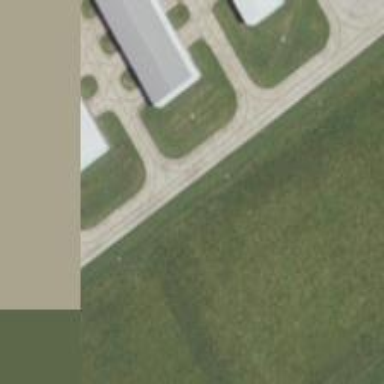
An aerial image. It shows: Image of taxiway at airport.